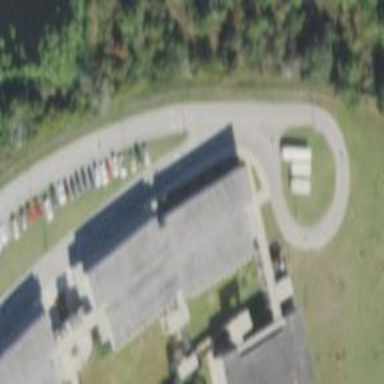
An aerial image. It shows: School building.